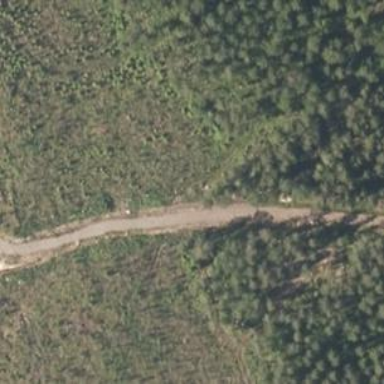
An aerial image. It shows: Unclassified road.